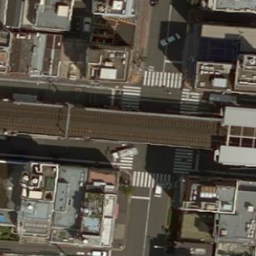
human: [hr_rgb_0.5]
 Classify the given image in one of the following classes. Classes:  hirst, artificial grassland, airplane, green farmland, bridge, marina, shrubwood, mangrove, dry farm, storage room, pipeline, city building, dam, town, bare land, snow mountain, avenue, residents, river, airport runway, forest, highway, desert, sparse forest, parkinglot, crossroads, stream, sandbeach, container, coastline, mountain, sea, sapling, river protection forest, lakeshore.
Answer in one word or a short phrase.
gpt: city building